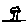
Label: tree